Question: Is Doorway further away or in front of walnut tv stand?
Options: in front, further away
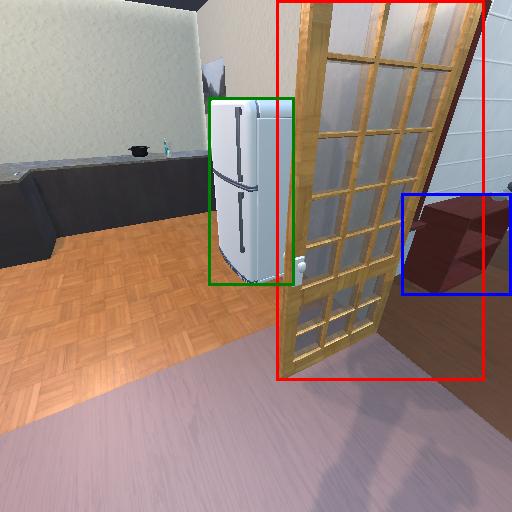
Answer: in front